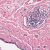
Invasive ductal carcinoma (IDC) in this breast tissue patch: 0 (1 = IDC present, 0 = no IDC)